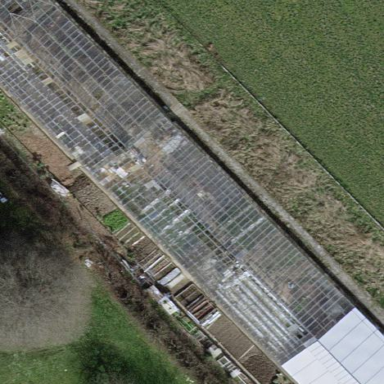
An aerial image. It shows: Area dedicated to greenhouse horticulture.